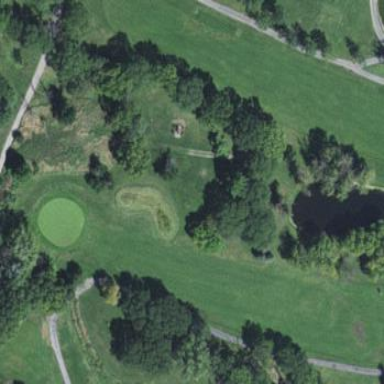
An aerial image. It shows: Golf fairway in the image.